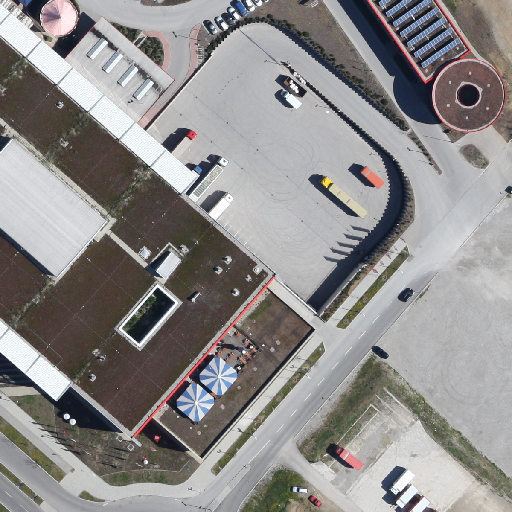
Referring expression: trailer